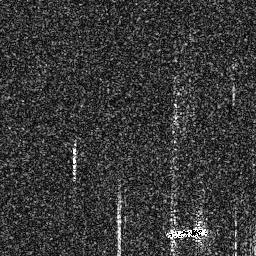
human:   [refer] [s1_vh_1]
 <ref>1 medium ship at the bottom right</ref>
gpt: <box>[[63, 87, 81, 93, 0]]</box>